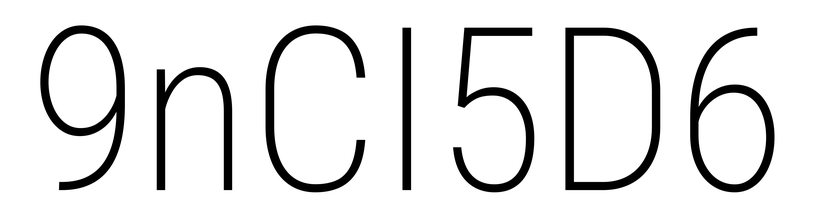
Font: Roboto_Condensed_ExtraLight